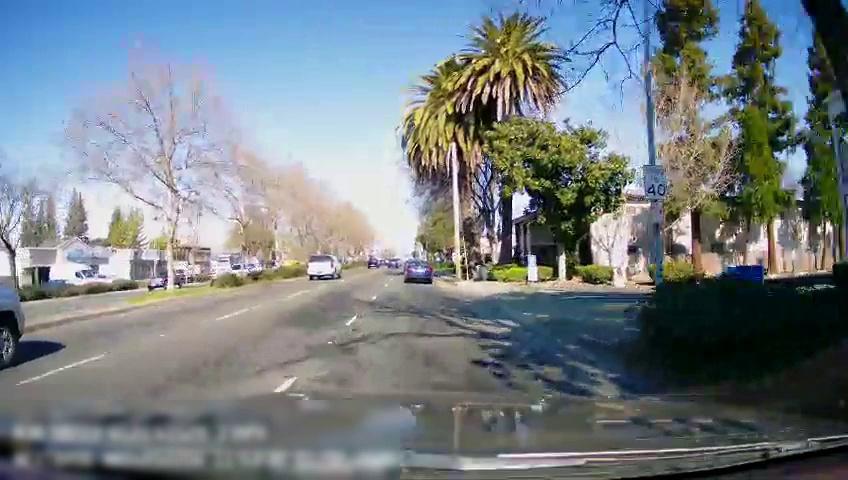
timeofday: Day
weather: Sunny
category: Drivable Space
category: Drivable Space
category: Vehicles | Truck
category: Vehicles | Car
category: Vehicles | Truck
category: Vehicles | Car
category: Vehicles | SUV
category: Lanes | Alternate Lane
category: Lanes | Current Lane
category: Traffic | Signs